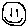
Label: smiley face